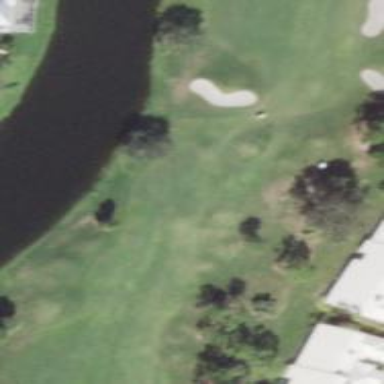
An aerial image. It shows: Grassy area designated as golf fairway.